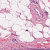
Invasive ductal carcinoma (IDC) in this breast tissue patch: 0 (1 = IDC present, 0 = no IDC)